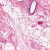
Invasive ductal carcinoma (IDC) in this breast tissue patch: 0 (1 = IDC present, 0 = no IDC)